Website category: university
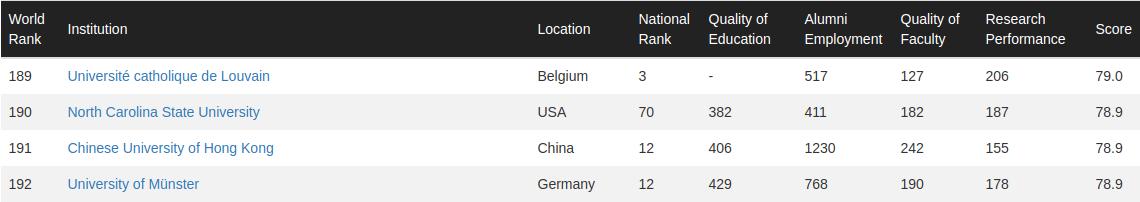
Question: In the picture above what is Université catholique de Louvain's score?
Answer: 79.0

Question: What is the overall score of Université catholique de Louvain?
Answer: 79.0

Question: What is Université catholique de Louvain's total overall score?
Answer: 79.0

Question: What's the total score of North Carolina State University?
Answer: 78.9

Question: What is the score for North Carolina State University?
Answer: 78.9

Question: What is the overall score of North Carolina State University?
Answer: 78.9

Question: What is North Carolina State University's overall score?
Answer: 78.9

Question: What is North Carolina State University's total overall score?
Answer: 78.9

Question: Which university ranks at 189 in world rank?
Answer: Université catholique de Louvain

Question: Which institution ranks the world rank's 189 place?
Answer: Université catholique de Louvain

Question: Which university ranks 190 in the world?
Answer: North Carolina State University

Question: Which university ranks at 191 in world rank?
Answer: Chinese University of Hong Kong

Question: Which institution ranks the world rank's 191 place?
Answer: Chinese University of Hong Kong

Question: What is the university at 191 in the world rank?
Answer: Chinese University of Hong Kong

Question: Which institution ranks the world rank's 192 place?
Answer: University of Münster

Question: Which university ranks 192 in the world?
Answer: University of Münster

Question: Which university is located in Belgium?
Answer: Université catholique de Louvain

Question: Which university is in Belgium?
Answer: Université catholique de Louvain

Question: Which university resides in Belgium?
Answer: Université catholique de Louvain

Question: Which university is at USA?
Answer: North Carolina State University

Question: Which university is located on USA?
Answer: North Carolina State University

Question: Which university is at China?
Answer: Chinese University of Hong Kong

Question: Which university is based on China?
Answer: Chinese University of Hong Kong

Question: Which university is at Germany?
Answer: University of Münster

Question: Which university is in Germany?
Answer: University of Münster

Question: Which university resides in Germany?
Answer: University of Münster

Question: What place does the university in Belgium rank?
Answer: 189

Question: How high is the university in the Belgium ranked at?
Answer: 189

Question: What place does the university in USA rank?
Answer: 190

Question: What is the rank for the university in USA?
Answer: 190

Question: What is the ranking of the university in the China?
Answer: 191

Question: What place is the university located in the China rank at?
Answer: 191

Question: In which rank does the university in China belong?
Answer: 191

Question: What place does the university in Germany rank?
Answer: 192

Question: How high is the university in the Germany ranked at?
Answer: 192

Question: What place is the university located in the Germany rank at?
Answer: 192

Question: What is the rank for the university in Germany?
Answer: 192

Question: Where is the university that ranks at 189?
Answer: Belgium

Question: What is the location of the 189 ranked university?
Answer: Belgium

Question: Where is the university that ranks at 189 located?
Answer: Belgium

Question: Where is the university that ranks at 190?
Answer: USA

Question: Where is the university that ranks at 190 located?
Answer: USA

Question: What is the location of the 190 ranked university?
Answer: USA

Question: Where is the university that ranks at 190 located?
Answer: USA

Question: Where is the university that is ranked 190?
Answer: USA

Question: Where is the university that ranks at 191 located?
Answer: China

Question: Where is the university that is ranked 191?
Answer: China

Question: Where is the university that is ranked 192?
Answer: Germany

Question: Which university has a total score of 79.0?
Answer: Université catholique de Louvain

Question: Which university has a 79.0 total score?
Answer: Université catholique de Louvain